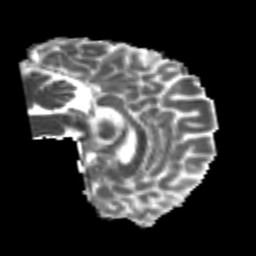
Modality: MD
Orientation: sagittal
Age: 25
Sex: male
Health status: healthy
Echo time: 0.074 s